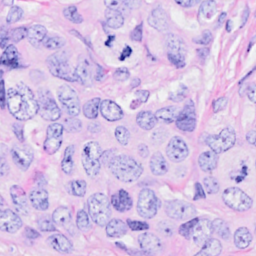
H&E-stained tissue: Breast